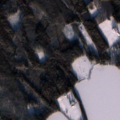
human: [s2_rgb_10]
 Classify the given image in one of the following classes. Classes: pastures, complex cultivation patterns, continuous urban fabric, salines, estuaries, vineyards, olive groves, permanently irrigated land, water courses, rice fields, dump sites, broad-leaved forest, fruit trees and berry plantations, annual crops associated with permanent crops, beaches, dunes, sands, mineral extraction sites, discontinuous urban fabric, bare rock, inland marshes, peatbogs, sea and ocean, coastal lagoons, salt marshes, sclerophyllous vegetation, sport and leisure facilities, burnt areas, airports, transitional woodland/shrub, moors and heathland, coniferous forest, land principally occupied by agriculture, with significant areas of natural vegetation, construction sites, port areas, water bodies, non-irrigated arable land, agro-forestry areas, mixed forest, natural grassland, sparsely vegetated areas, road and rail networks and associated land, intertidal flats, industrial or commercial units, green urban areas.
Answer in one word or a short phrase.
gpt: coniferous forest, mixed forest, water bodies